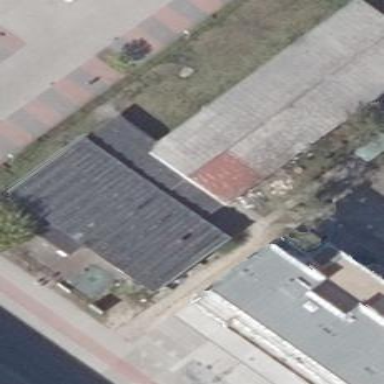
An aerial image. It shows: Building with flat roof.